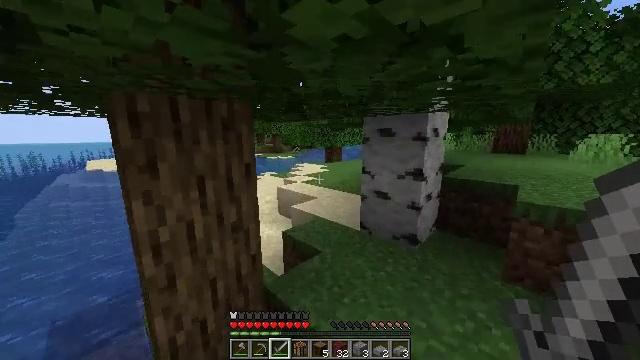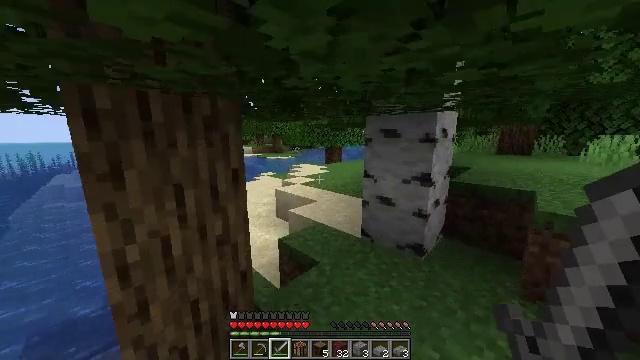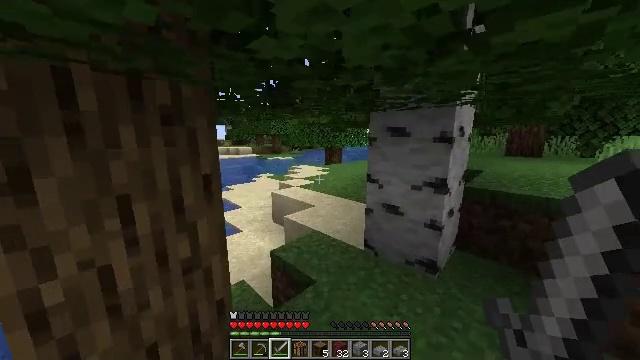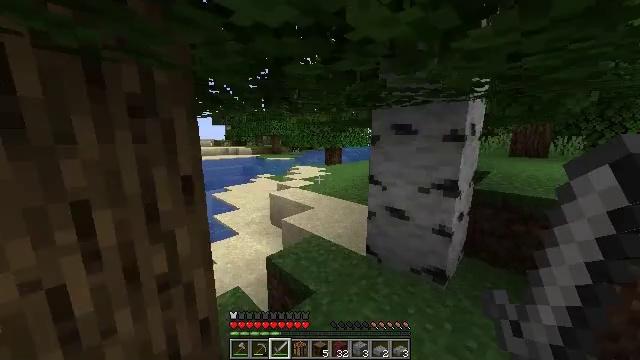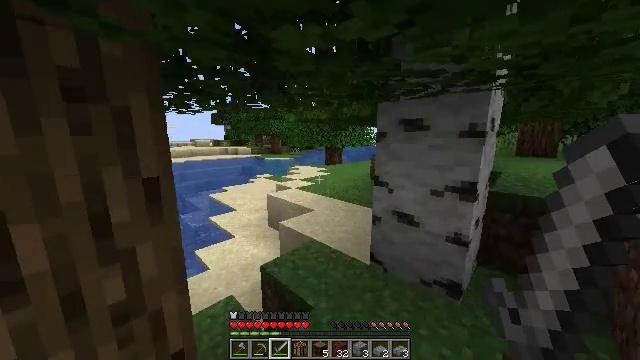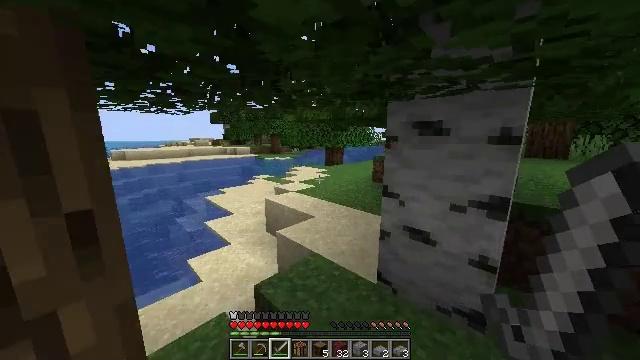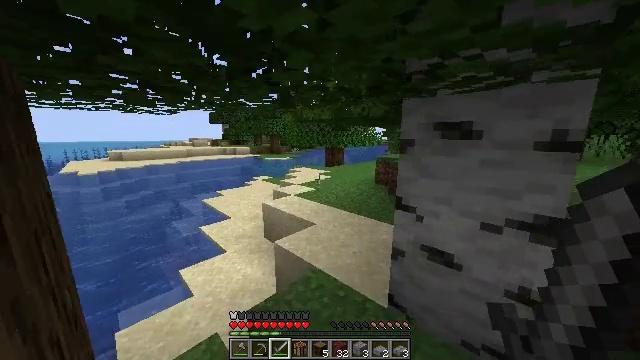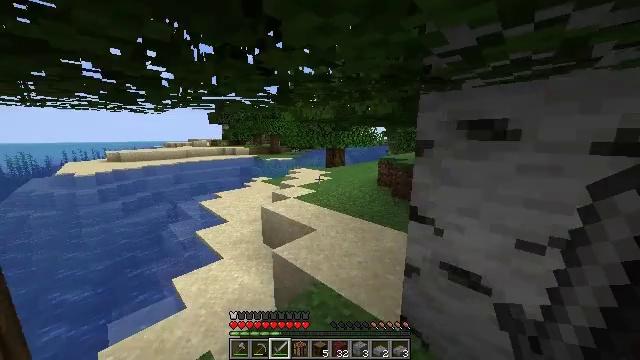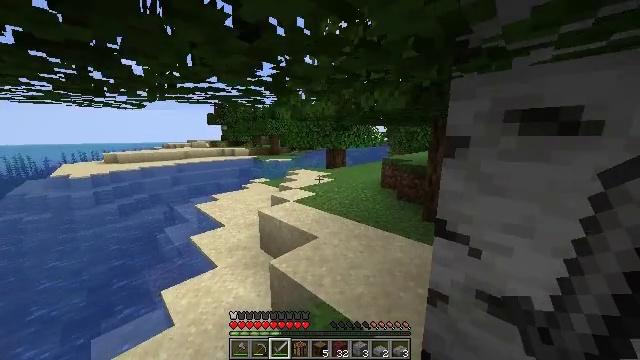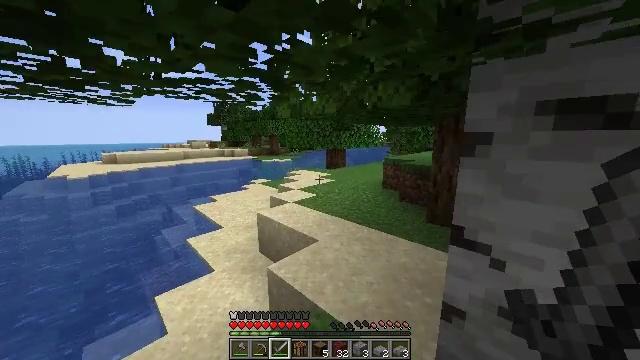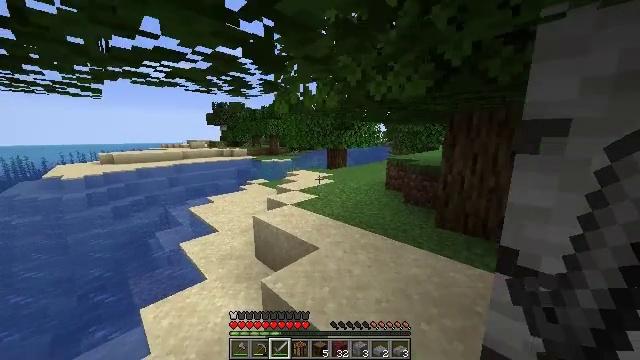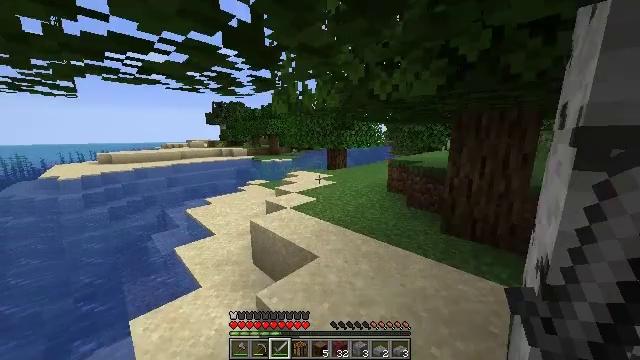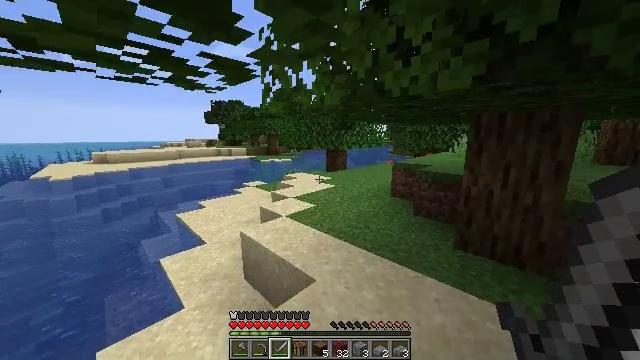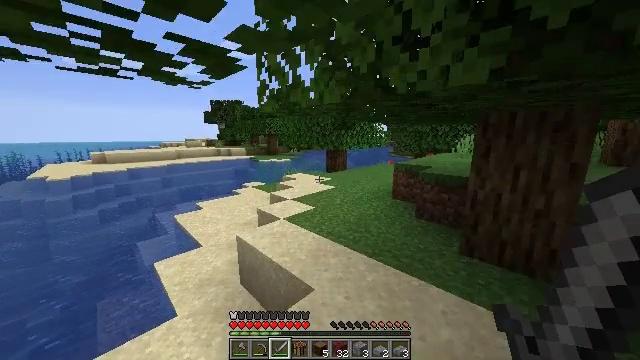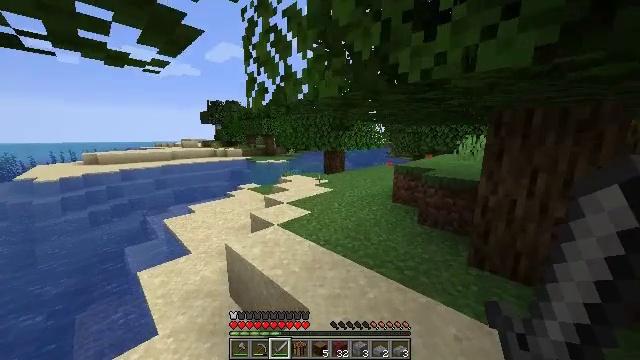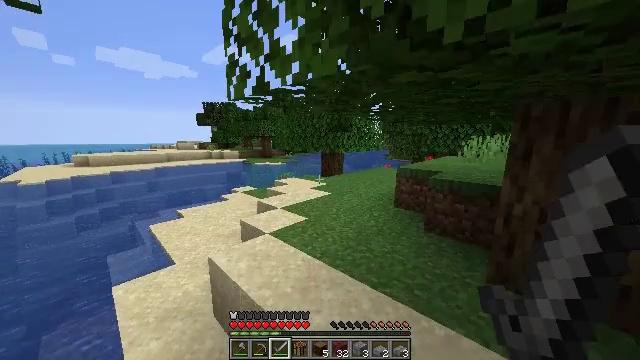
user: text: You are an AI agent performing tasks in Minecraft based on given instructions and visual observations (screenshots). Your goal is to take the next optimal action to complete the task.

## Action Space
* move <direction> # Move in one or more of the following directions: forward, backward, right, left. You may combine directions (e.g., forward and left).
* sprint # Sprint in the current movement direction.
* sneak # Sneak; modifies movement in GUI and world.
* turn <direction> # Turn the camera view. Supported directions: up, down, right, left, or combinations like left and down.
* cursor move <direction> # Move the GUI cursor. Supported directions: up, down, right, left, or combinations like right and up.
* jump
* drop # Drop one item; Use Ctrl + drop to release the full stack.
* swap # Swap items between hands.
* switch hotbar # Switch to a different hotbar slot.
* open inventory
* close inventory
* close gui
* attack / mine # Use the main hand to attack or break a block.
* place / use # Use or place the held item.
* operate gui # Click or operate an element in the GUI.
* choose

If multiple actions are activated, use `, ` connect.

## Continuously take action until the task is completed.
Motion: motion action
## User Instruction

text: Gather oak leaves by attacking.
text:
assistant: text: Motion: move forward, sprint
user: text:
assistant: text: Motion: move forward, sprint
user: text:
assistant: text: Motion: move forward, sprint
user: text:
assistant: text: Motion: move forward, sprint
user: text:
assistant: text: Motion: move forward, sprint
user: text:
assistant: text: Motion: move forward, sprint
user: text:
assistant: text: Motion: move forward, sprint
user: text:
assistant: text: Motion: move forward, sprint
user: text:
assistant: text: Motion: move forward, sprint
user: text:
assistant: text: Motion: move forward, sprint
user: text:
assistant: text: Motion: move forward, sprint
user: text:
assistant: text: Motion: move forward, sprint
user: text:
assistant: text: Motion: move forward, sprint
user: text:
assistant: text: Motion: move forward, sprint
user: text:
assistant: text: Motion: move forward, sprint
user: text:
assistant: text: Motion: move forward, sprint
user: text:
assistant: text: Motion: move forward, sprint, turn right
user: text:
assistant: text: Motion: move forward, sprint, turn right
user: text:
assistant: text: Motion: move forward, sprint
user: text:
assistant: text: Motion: move forward
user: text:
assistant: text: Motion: move forward
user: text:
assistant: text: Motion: move forward
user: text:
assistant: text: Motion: move forward
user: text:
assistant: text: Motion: move forward
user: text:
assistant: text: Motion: move forward
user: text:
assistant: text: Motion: move forward
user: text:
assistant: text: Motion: move forward
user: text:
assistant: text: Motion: move forward
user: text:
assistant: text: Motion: move forward
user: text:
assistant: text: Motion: move forward, turn left and down